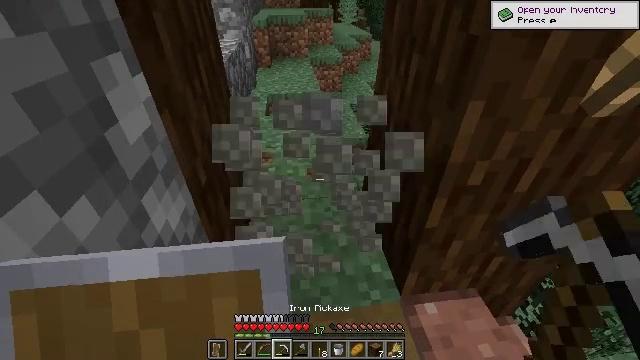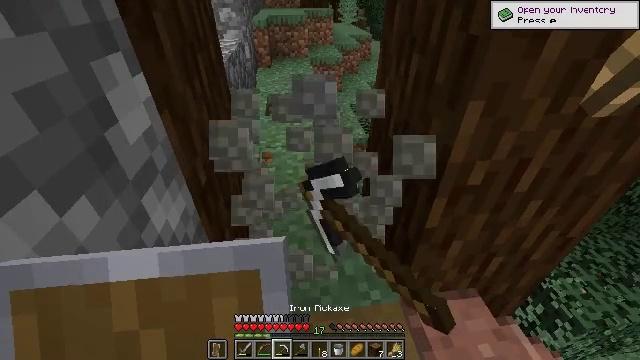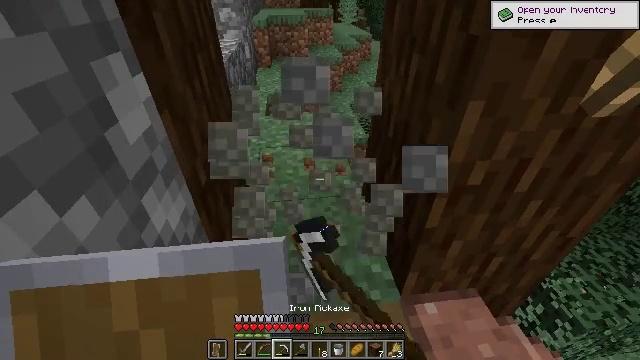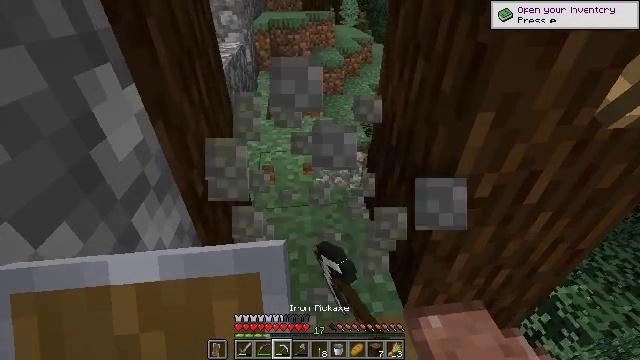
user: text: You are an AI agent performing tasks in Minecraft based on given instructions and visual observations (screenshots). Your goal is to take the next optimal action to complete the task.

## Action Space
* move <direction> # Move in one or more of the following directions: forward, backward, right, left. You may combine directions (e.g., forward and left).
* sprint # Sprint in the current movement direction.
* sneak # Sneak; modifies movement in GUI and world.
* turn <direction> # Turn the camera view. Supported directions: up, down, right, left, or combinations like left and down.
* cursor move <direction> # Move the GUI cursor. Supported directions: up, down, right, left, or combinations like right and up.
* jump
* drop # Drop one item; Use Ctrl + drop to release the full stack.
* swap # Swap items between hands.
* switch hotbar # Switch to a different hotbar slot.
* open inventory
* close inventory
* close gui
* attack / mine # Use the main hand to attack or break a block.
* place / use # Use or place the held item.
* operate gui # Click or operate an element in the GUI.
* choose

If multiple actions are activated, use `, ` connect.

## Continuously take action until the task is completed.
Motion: motion action
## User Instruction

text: Break down the cobblestone wall to collect it.
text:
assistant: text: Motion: attack / mine
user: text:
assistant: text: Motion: attack / mine
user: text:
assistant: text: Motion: move forward
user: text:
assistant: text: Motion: no_op